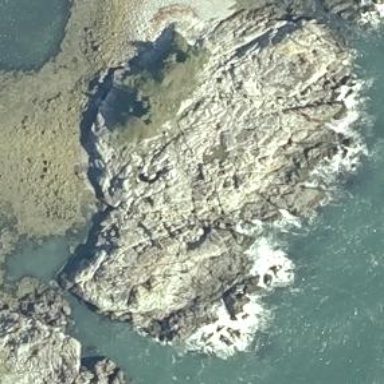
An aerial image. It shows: Island with natural coastline.